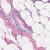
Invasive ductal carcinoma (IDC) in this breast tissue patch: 0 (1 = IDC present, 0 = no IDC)